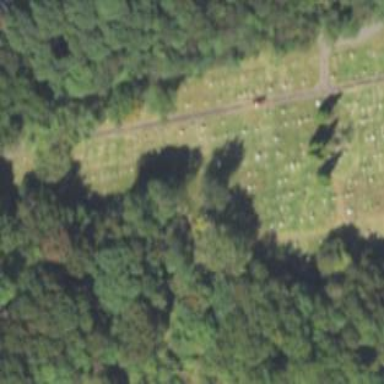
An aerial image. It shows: Cemetery.